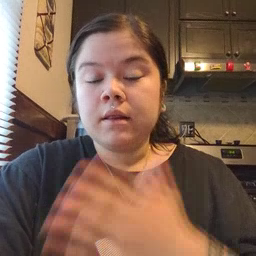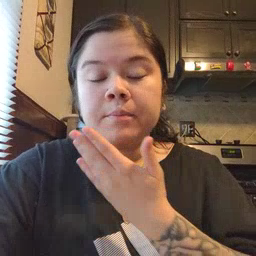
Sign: napkin